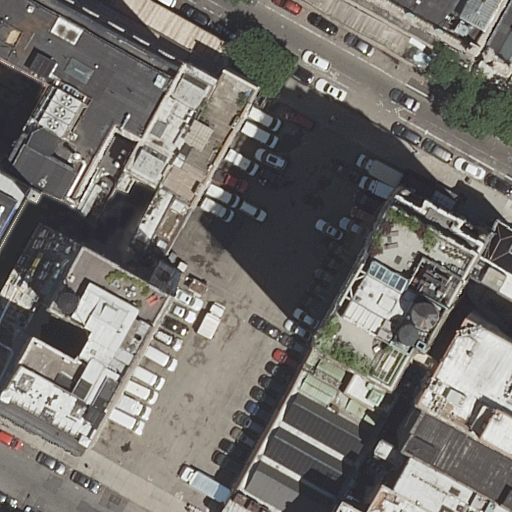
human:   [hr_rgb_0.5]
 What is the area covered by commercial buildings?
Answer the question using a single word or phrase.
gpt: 0m2

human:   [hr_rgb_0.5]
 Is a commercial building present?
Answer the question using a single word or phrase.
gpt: no

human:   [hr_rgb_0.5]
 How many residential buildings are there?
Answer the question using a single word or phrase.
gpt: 13

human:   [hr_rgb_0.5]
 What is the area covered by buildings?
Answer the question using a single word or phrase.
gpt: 2856m2

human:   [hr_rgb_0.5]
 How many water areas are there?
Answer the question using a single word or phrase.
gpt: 0

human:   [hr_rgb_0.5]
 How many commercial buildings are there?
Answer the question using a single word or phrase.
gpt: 0

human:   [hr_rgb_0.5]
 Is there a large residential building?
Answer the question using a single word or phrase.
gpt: yes

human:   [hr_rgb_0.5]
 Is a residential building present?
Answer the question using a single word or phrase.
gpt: yes

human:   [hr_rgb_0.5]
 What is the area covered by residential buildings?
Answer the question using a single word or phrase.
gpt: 2853m2

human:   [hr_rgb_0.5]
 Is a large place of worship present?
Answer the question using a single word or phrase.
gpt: no

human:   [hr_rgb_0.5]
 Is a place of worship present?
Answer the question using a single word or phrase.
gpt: yes

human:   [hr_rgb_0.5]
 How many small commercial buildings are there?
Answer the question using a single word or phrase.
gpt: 0

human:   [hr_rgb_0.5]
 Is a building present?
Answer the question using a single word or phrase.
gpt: yes

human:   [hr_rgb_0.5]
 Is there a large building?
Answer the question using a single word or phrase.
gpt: yes

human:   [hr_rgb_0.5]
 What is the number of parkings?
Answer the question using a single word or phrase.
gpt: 1

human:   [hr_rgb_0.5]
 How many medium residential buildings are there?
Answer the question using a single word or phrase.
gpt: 5

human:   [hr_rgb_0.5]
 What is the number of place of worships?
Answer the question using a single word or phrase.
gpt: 1

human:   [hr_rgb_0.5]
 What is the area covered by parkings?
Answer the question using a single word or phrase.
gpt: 2629m2

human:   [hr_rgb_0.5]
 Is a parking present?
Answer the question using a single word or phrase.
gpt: yes

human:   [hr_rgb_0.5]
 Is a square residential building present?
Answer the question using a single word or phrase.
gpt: no

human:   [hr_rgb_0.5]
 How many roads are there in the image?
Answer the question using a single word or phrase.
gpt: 3

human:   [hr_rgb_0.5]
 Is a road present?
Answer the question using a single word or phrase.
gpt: yes

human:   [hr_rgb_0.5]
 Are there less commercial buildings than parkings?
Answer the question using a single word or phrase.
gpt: yes

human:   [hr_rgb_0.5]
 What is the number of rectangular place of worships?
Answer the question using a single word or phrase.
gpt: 1

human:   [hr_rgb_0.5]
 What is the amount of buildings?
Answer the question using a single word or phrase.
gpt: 14

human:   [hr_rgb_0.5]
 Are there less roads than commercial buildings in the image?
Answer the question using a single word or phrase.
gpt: no

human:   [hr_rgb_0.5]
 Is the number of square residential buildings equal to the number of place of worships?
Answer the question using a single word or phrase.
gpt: no

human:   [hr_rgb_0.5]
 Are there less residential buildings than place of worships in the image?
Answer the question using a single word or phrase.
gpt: no

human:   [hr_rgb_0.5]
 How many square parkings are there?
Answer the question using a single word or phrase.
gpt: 0

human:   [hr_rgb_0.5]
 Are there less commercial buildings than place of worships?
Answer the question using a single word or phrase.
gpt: yes

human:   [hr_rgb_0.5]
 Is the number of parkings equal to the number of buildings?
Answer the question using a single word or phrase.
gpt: no

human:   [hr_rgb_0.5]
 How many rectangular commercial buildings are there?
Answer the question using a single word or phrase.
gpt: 0

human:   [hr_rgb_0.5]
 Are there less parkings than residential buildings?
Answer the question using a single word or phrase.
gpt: yes

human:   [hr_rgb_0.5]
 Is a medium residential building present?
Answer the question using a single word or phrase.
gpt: yes

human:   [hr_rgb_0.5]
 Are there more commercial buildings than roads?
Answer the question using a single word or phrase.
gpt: no

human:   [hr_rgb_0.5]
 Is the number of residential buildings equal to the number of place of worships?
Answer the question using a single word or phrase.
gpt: no

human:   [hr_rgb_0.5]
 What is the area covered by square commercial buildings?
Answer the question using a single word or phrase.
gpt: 0m2

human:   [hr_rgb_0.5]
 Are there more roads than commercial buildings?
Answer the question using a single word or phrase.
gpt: yes

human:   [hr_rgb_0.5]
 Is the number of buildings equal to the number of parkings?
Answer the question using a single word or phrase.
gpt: no

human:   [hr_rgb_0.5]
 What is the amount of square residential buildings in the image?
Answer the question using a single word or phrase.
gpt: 0

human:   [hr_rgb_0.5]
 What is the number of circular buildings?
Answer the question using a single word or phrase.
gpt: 0

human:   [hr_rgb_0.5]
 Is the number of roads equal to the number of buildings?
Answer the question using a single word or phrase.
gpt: no

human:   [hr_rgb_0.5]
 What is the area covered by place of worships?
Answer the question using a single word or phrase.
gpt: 3m2

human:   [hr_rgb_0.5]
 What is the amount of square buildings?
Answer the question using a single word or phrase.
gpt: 0

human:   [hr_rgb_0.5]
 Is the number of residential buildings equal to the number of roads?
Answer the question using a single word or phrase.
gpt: no

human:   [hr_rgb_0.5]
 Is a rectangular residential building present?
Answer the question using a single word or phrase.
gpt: yes

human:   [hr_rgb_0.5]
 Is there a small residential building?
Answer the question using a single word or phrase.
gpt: yes

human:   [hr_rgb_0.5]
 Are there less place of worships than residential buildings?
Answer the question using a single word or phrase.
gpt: yes

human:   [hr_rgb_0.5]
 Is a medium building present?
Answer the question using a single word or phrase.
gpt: yes

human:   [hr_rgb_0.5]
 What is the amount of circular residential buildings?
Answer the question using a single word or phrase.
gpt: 0

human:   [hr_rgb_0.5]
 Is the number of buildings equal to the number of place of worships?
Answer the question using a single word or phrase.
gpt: no

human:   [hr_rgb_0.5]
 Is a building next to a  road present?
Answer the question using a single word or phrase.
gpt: yes

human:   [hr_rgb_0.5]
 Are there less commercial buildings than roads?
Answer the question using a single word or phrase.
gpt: yes

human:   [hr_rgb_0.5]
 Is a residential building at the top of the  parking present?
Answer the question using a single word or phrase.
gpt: yes

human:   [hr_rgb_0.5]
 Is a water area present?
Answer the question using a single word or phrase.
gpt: no

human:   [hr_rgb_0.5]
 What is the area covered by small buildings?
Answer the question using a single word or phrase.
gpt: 313m2

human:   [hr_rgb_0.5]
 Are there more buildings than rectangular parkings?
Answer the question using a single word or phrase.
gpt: yes

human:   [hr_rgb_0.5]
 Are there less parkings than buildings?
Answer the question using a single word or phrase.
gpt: yes

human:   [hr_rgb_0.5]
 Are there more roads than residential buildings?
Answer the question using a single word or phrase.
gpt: no

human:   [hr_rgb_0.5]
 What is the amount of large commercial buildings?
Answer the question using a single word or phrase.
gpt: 0

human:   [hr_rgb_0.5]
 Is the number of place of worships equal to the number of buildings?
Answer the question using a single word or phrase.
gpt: no

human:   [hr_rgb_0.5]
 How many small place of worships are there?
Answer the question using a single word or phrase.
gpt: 1

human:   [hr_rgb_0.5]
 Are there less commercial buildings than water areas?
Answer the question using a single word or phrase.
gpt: no

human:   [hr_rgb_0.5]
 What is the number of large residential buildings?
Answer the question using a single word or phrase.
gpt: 2